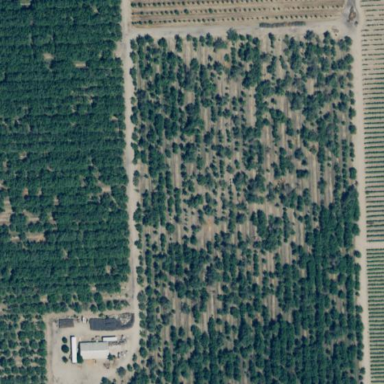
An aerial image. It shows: Orchard filled with almond trees.